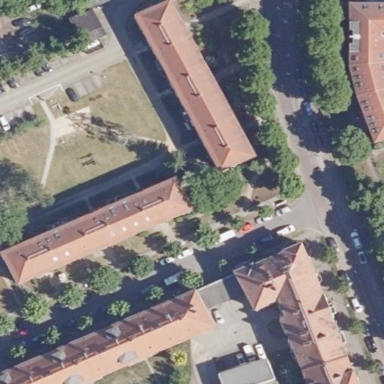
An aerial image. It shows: Image showing building with apartments.